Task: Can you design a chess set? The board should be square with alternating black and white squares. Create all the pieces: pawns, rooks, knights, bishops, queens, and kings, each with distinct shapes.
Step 1623:
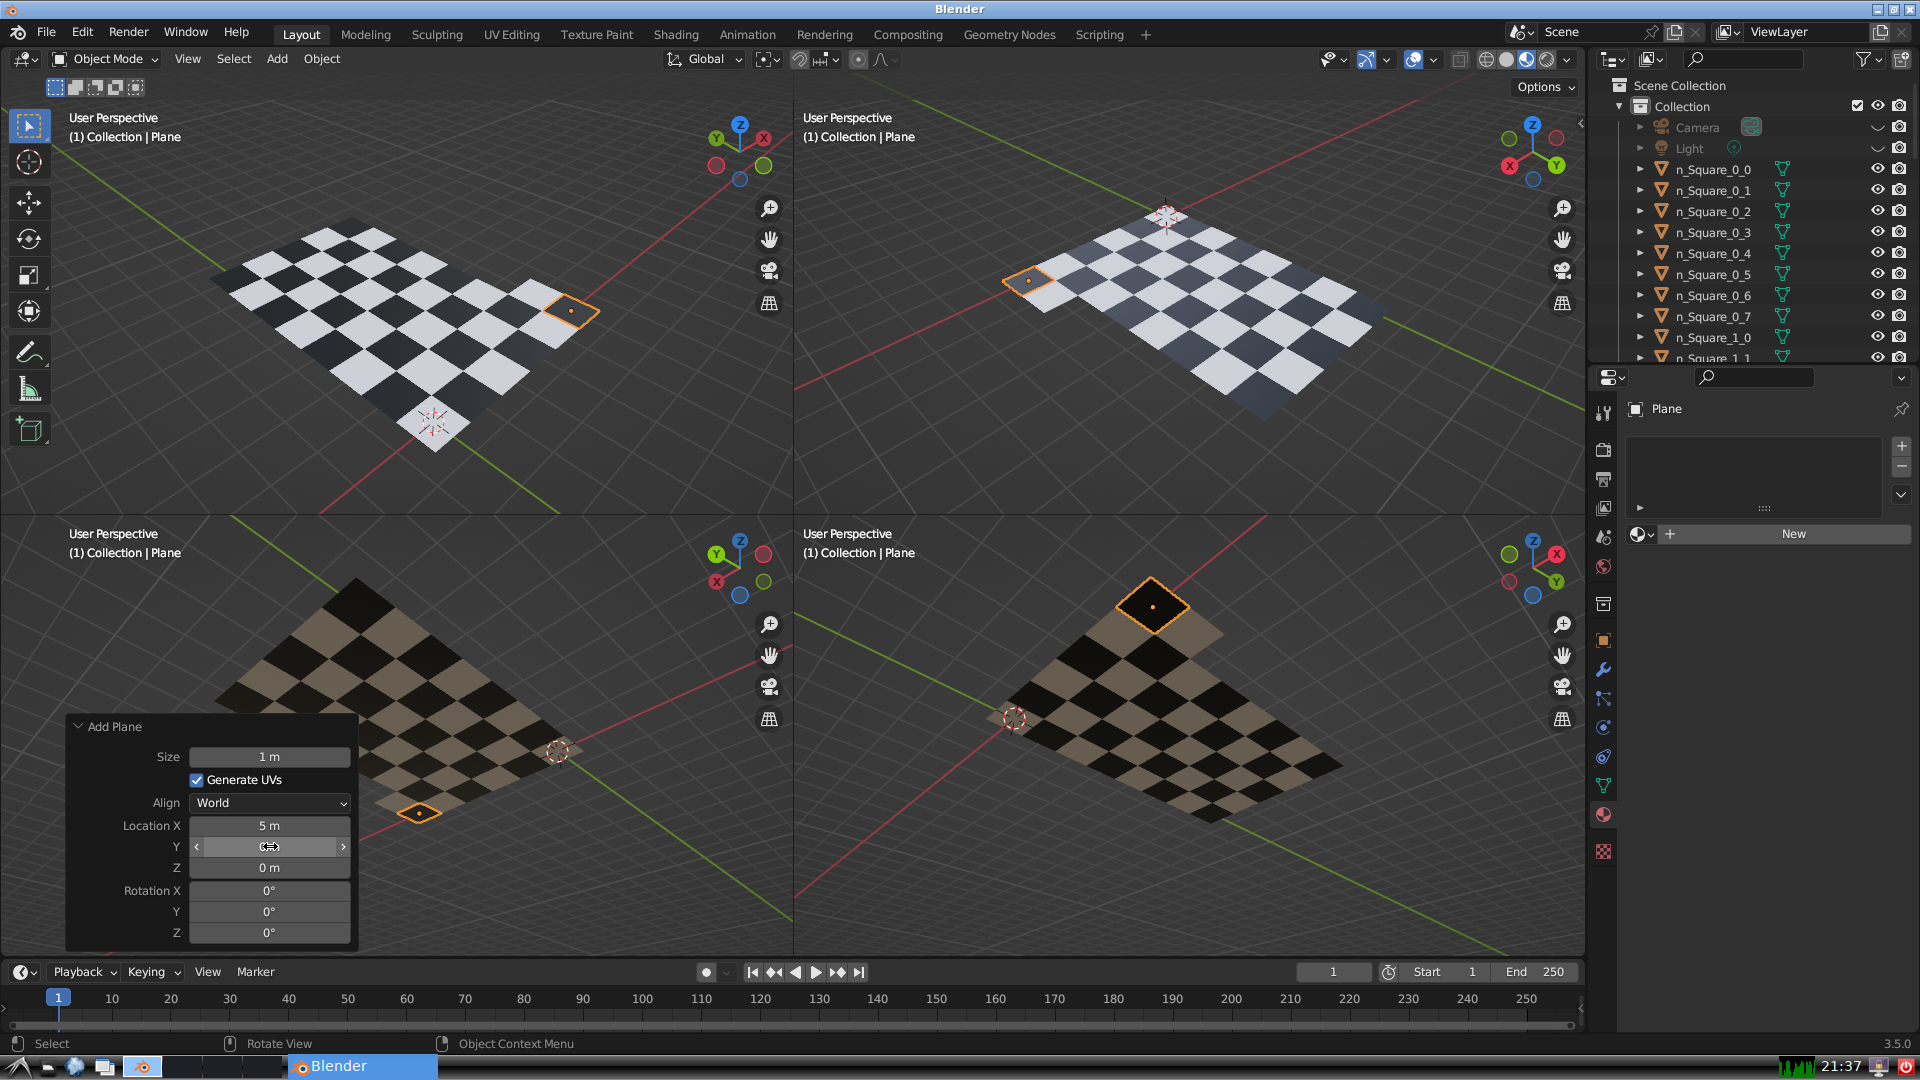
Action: click: no